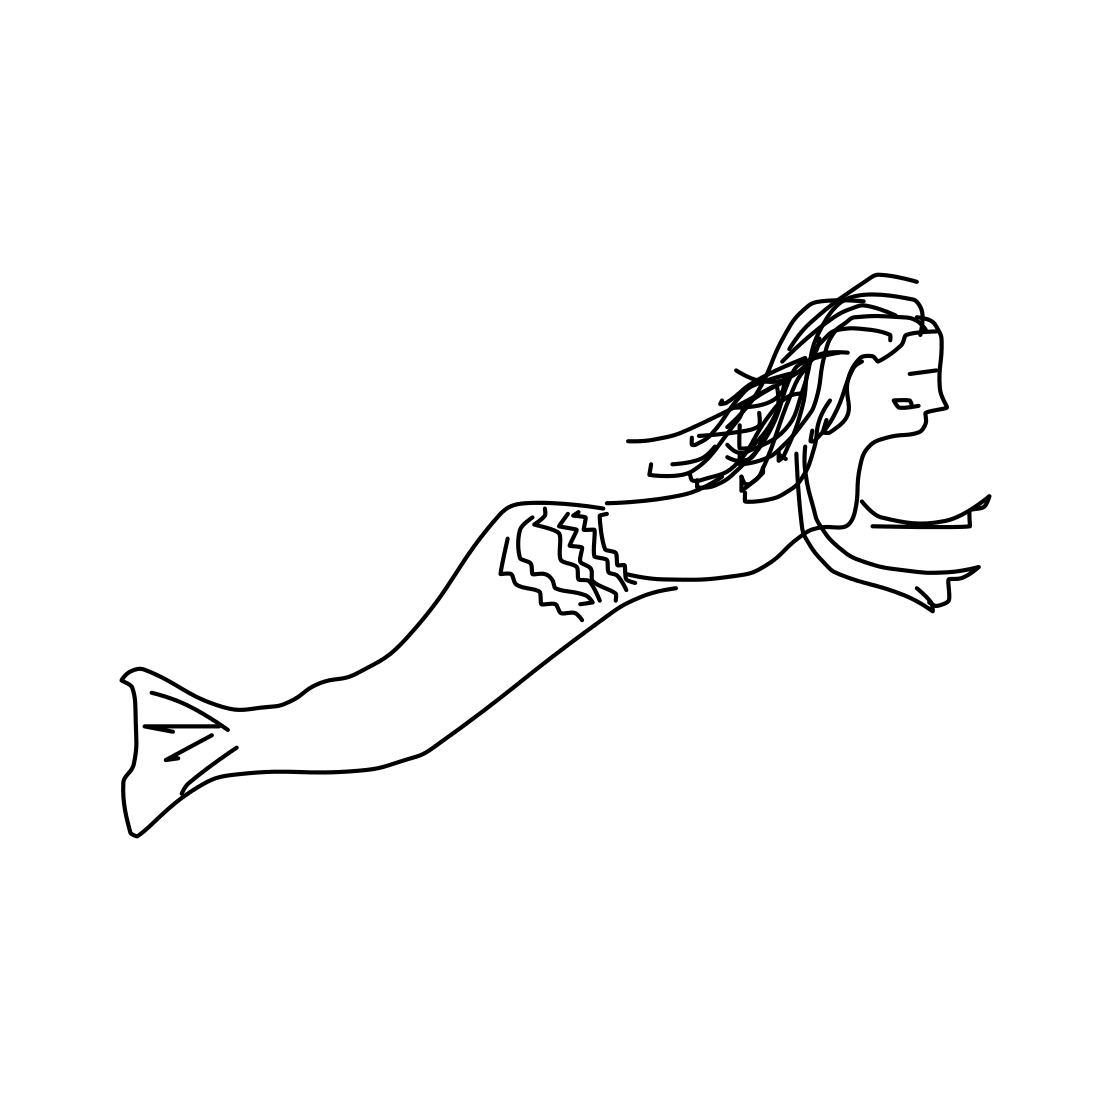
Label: mermaid